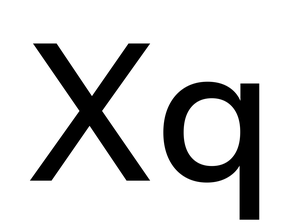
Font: InstrumentSans_Medium